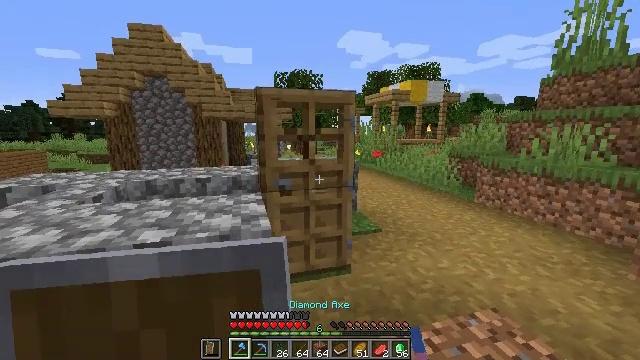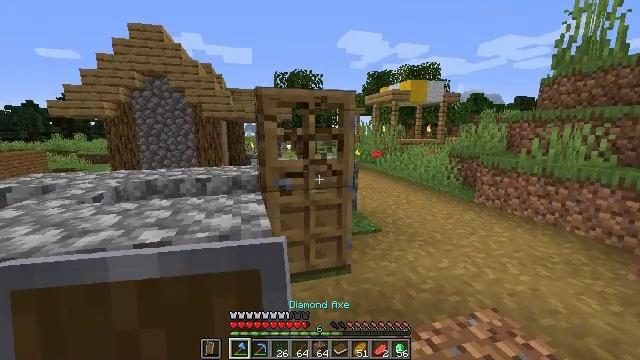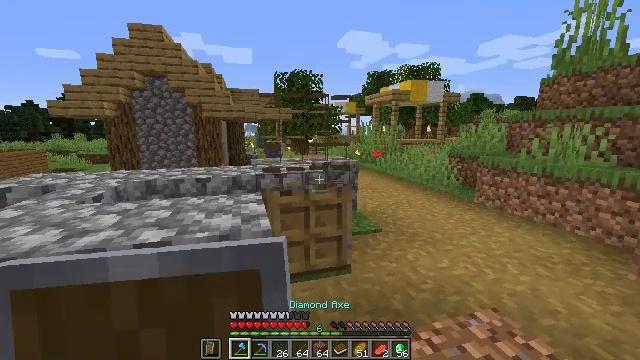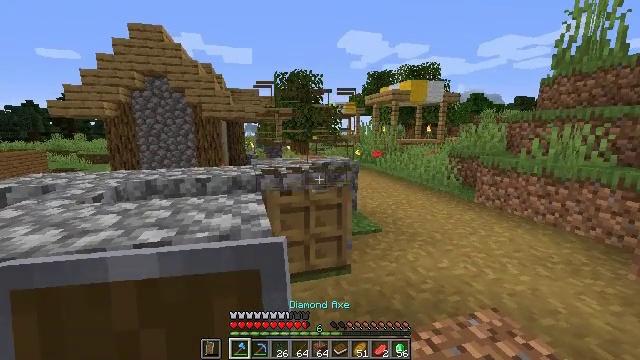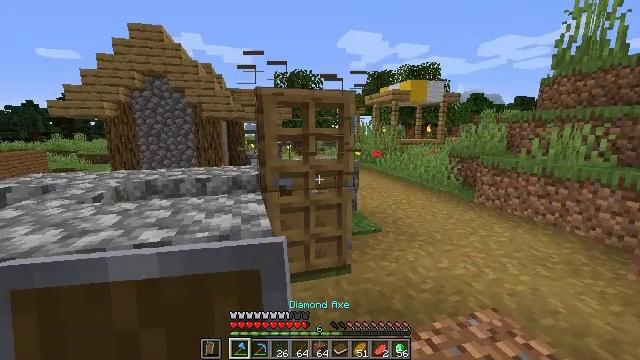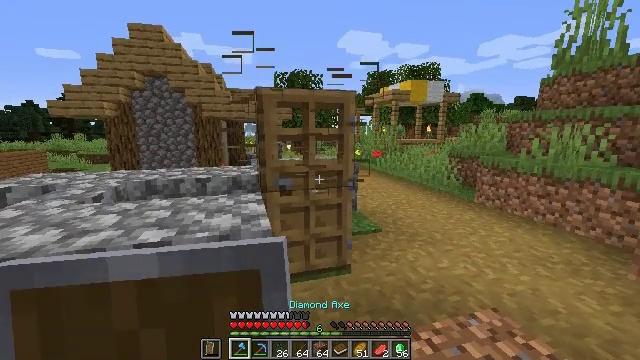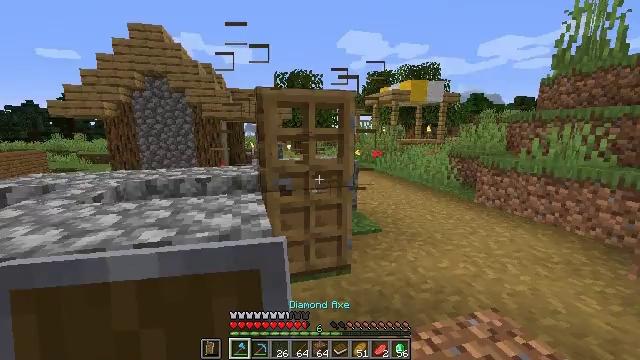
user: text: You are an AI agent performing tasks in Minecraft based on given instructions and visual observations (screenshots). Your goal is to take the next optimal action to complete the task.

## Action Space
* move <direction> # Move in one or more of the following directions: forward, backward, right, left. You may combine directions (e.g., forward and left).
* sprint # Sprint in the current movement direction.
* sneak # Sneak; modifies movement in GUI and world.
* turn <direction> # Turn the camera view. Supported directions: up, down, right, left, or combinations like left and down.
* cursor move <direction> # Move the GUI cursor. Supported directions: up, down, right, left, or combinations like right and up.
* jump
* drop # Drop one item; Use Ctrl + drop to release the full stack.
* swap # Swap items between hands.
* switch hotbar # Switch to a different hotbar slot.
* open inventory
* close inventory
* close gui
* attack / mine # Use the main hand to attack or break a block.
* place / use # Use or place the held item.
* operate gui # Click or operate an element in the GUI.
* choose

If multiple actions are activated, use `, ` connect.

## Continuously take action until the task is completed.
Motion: motion action
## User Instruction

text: Collect the oak door by breaking it.
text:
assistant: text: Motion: attack / mine, switch to hotbar 1
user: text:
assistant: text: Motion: attack / mine
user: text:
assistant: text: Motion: attack / mine
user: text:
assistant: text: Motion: attack / mine
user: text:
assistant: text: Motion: attack / mine
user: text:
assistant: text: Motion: attack / mine
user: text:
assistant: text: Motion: attack / mine